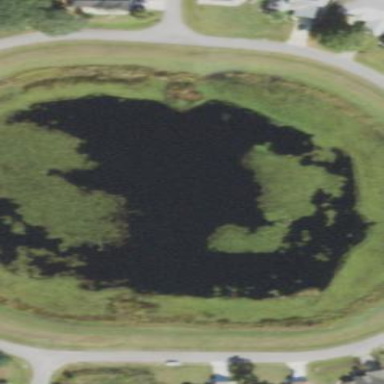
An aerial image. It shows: Lake with natural water.